Question: I am adding a multiline SQL code in my C# code like this:
'''
sqlCode = @"SELECT
w.objectID,
w.attr1397 'LastName',
w.attr1395 'FirstName',
w.attr1396 'MiddleName',
w.attr1404 'Gender',
w.attr1436 'OtherName',
convert(varchar,w.attr1402, 101) 'DOB' ,
w.attr1401 'SSN',
d.employmentStatus
FROM [db].[table] w left outer join
(
WHERE w.attr1397 = '" + k + "'
AND
w.attr1395 = c
AND
w.attr1401 = s
ORDER BY 4, 2, 3";
'''
The 'k', 'c', and 's' are variable from the function that I want to use and this is what happens:

How can I resolve it?
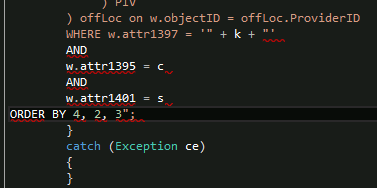
Answer: You should use a parameterized query as first step to make your code safe and sound.
But your error is caused by the interruption of the verbatim string prefixed by @ char
'''
sqlCode = @"SELECT
w.objectID,
w.attr1397 'LastName',
w.attr1395 'FirstName',
w.attr1396 'MiddleName',
w.attr1404 'Gender',
w.attr1436 'OtherName',
convert(varchar,w.attr1402, 101) 'DOB' ,
w.attr1401 'SSN',
d.employmentStatus
FROM [db].[table] w left outer join
(
WHERE w.attr1397 = '" + k + "'" +
" AND w.attr1395 = " + c +
" AND w.attr1401 = " + s +
" ORDER BY 4, 2, 3";
'''
As I have said, it is the recommended practice to use parameters instead of string concatenations
'''
sqlCode = @"SELECT
w.objectID,
w.attr1397 'LastName',
w.attr1395 'FirstName',
w.attr1396 'MiddleName',
w.attr1404 'Gender',
w.attr1436 'OtherName',
convert(varchar,w.attr1402, 101) 'DOB' ,
w.attr1401 'SSN',
d.employmentStatus
FROM [db].[table] w left outer join
(
WHERE w.attr1397 = @k
AND w.attr1395 = @c
AND w.attr1401 = @s
ORDER BY 4, 2, 3";
SqlCommand cmd = new SqlCommand(sqlCode, connection);
cmd.Parameters.AddWithValue("@k", k);
.....
'''